【题型】解答题　【知识点】平面几何　【难度】easy
已知：如图, 直线 $EF$ 经过矩形 $ABCD$ 顶点 $D$, 分别过顶点 $A$、$C$ 作 $EF$ 的垂线, 垂足分别为点 $E$ 和点 $F$, 且 $DE = DF$, 连接 $AC$。

(1) 求证：$AD^2 = AE \cdot AC$；

(2) 连接 $BE$ 和 $BF$, 求证：$BE = BF$。

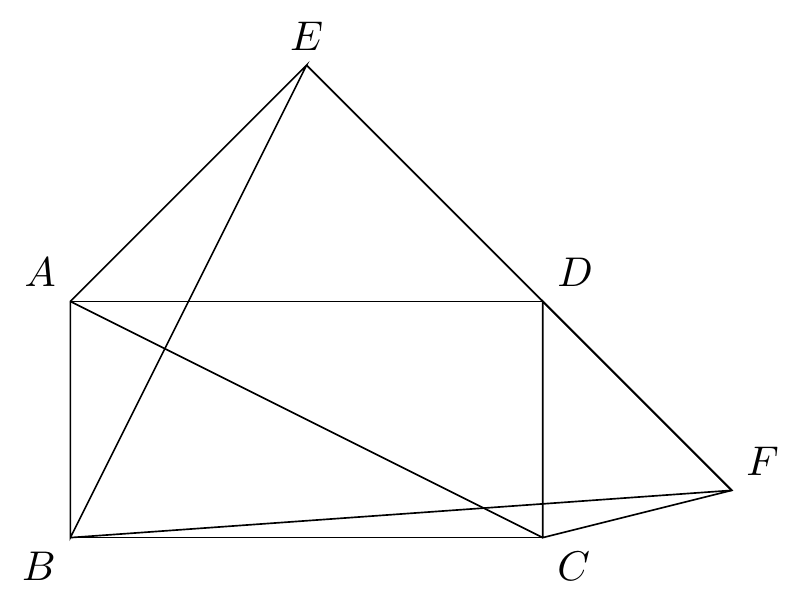
【解答】
解：(1) 如图, 连接 $BD$ 交 $AC$ 于点 $O$,

$\because$ 四边形 $ABCD$ 是矩形,

$\therefore$ $AC = BD$, $OA = OC = OD = \frac{1}{2} AC$, $\angle ADC = 90^\circ$,

$\therefore$ $\angle OAD = \angle ODA$,

$\because$ $CF \perp EF$, $AE \perp EF$,

$\therefore$ $AE \parallel CF$,

$\because$ $DE = DF$, $OA = OC$,

$\therefore$ $OD // AE$,

$\therefore$ $\angle EAD = \angle ODA$,

$\therefore$ $\angle OAD = \angle EAD$,

$\because$ $AE \perp EF$,

$\therefore$ $\angle AED = \angle ADC = 90^\circ$,

$\therefore$ $\triangle AED \sim \triangle ADC$,

$\therefore$ $\frac{AE}{AD} = \frac{AD}{AC}$, 即 $AD^2 = AE \cdot AC$；

(2) 由 (1) 得 $OD // AE$, $AE \perp EF$,

$\therefore$ $OD \perp EF$,

$\because$ $DE = DF$,

$\therefore$ $BE = BF$。
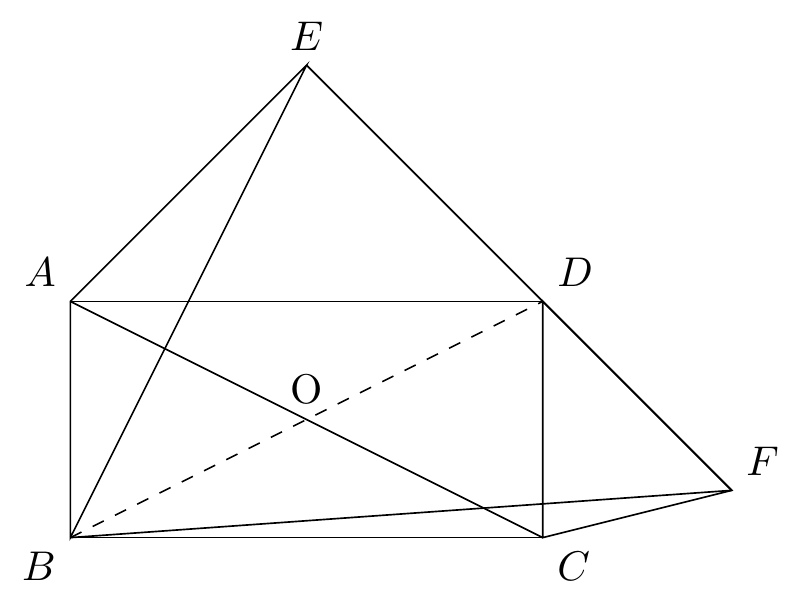